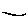
Label: line